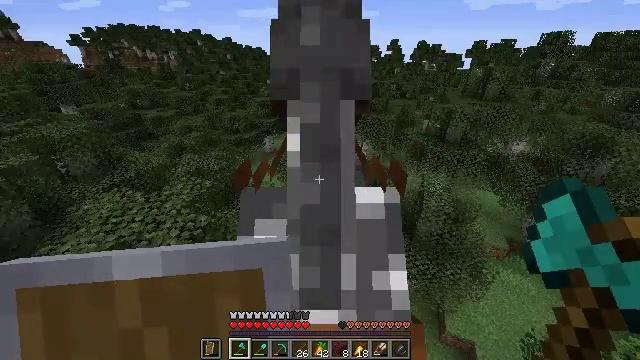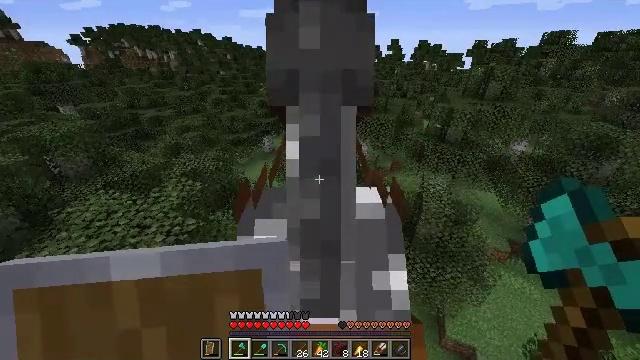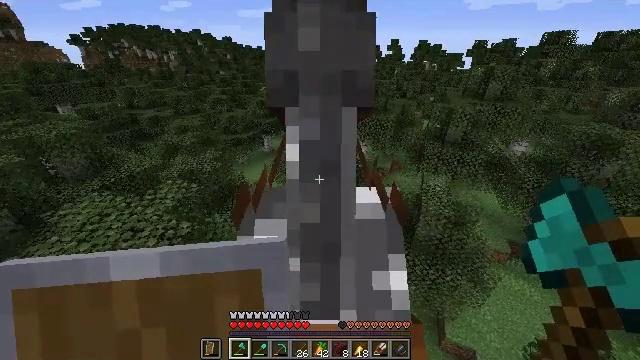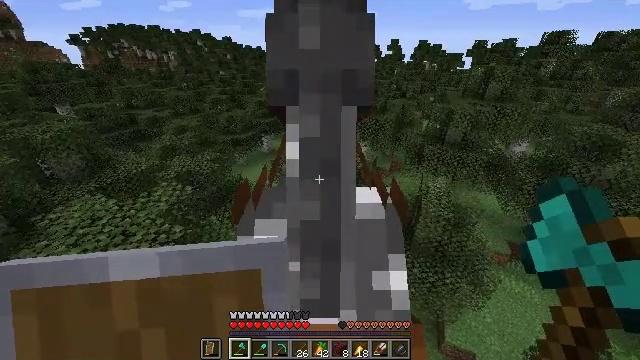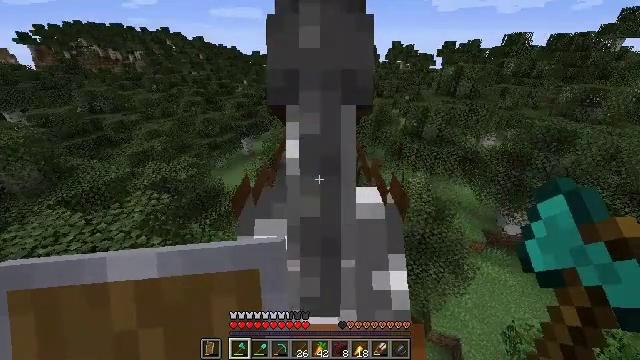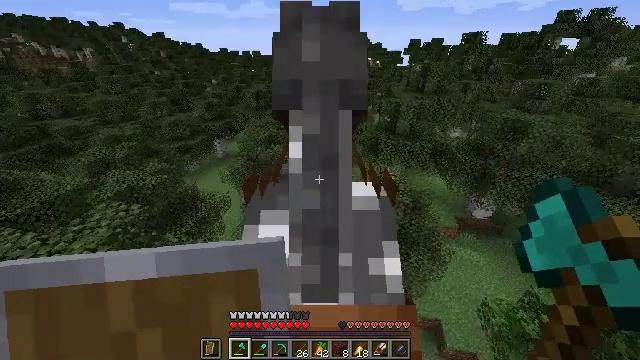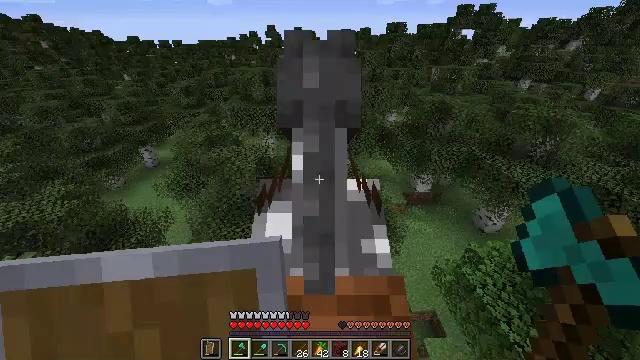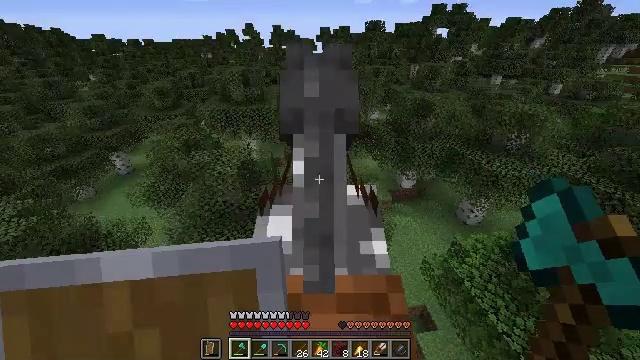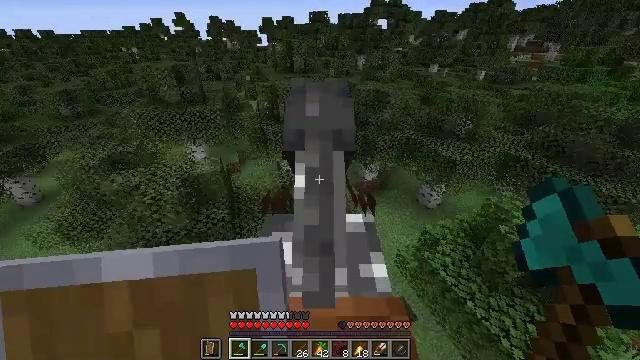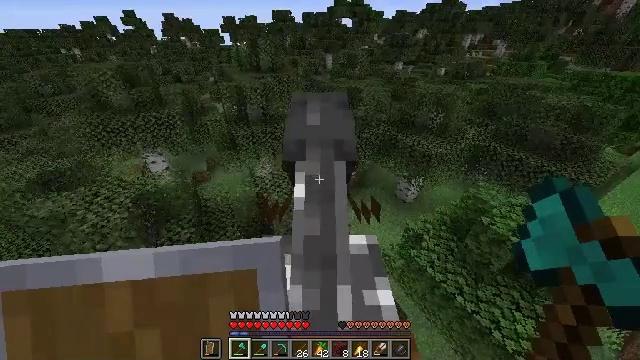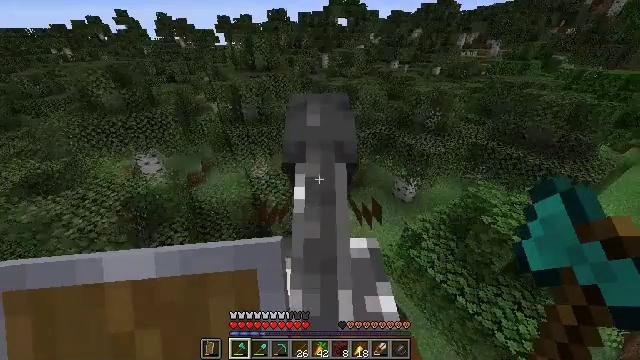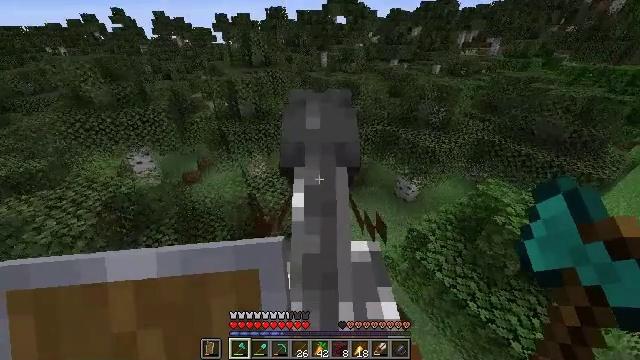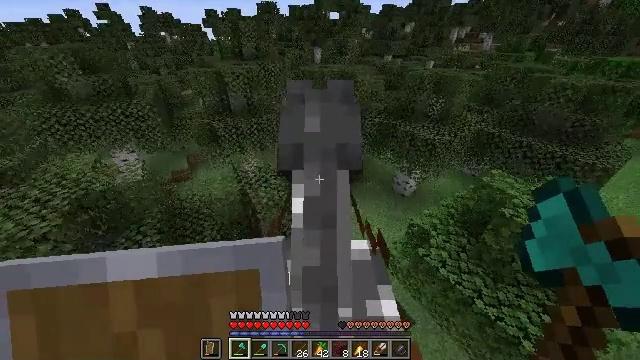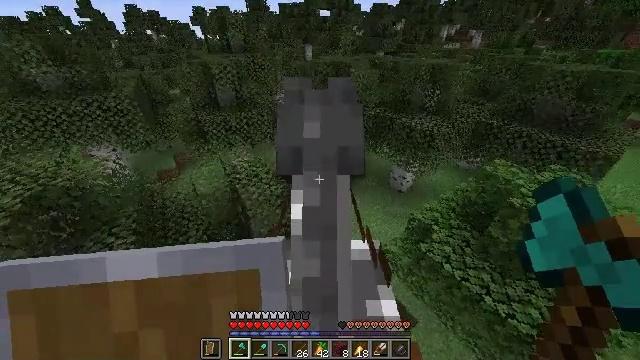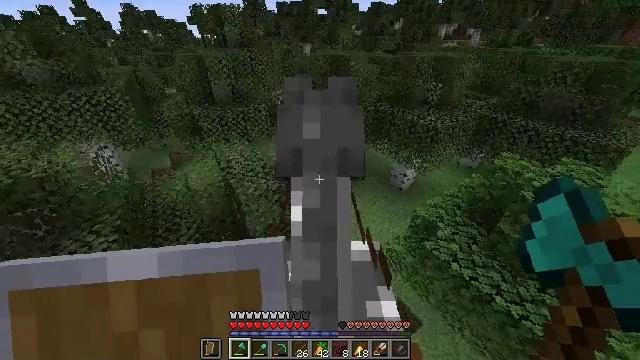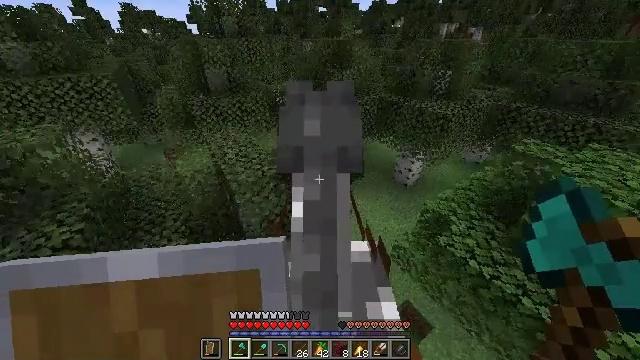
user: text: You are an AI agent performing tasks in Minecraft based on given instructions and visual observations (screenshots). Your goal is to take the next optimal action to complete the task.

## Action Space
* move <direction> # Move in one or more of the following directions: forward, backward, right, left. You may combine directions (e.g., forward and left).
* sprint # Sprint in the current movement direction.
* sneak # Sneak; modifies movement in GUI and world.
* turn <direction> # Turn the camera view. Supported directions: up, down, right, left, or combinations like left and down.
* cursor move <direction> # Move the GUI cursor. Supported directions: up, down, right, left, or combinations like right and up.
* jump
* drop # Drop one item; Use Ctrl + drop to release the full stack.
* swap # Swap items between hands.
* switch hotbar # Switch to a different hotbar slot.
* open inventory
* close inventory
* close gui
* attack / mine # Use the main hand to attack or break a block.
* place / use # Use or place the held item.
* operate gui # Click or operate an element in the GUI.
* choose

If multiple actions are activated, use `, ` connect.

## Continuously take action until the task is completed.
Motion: motion action
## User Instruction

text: Mine sand by the water.
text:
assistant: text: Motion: move forward, sprint
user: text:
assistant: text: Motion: move forward, sprint
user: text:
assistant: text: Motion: move forward, sprint
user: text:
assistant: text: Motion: move forward, sprint, turn right
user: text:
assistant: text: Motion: move forward, sprint, turn right
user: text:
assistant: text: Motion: move forward, sprint, turn right and down
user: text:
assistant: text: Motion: move forward, sprint, turn right
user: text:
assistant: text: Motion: move forward, sprint, turn right and down, jump
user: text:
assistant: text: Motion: move forward, sprint, turn right, jump
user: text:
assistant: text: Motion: move forward, sprint, jump
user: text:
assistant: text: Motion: move forward, sprint, jump
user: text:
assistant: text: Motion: move forward, sprint, turn right, jump
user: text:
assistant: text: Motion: move forward, sprint, jump
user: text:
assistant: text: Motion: move forward, sprint, jump
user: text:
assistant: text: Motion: move forward, sprint, jump
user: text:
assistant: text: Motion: move forward, sprint
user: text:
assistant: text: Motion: move forward, sprint
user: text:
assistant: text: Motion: move forward, sprint, turn right
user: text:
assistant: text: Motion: move forward, sprint, turn right
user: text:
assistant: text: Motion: move forward, sprint, turn right and up
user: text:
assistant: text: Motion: move forward, sprint, turn right
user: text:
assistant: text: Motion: move forward, sprint, turn right
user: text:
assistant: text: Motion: move forward, sprint
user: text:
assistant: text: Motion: move forward, sprint
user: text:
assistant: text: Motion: move forward, sprint
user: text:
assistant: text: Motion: move forward
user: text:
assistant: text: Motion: move forward
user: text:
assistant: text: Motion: move forward
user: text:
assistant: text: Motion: move forward
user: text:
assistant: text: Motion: move forward